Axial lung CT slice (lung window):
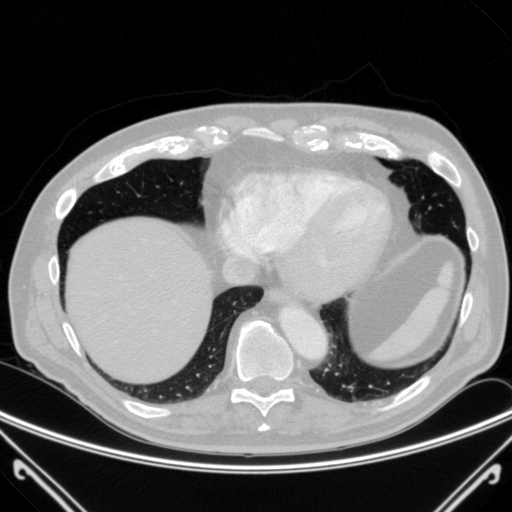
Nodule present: no